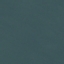
Land use / land cover: SeaLake